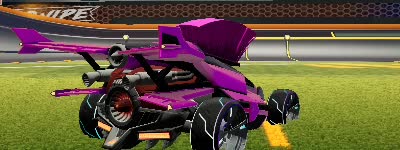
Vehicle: aftershock